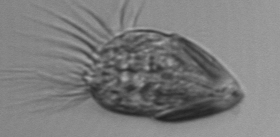
Label: Strombidium_morphotype1